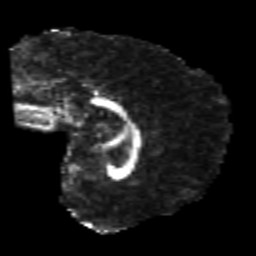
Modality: FA
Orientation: sagittal
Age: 24
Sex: male
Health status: healthy
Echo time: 0.074 s